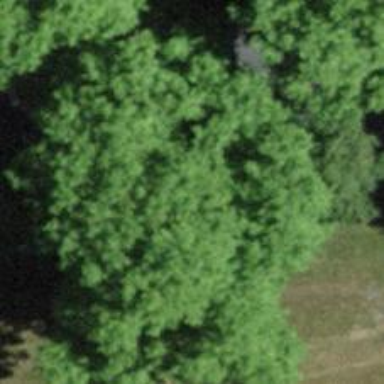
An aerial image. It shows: Tree-lined avenue.